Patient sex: M
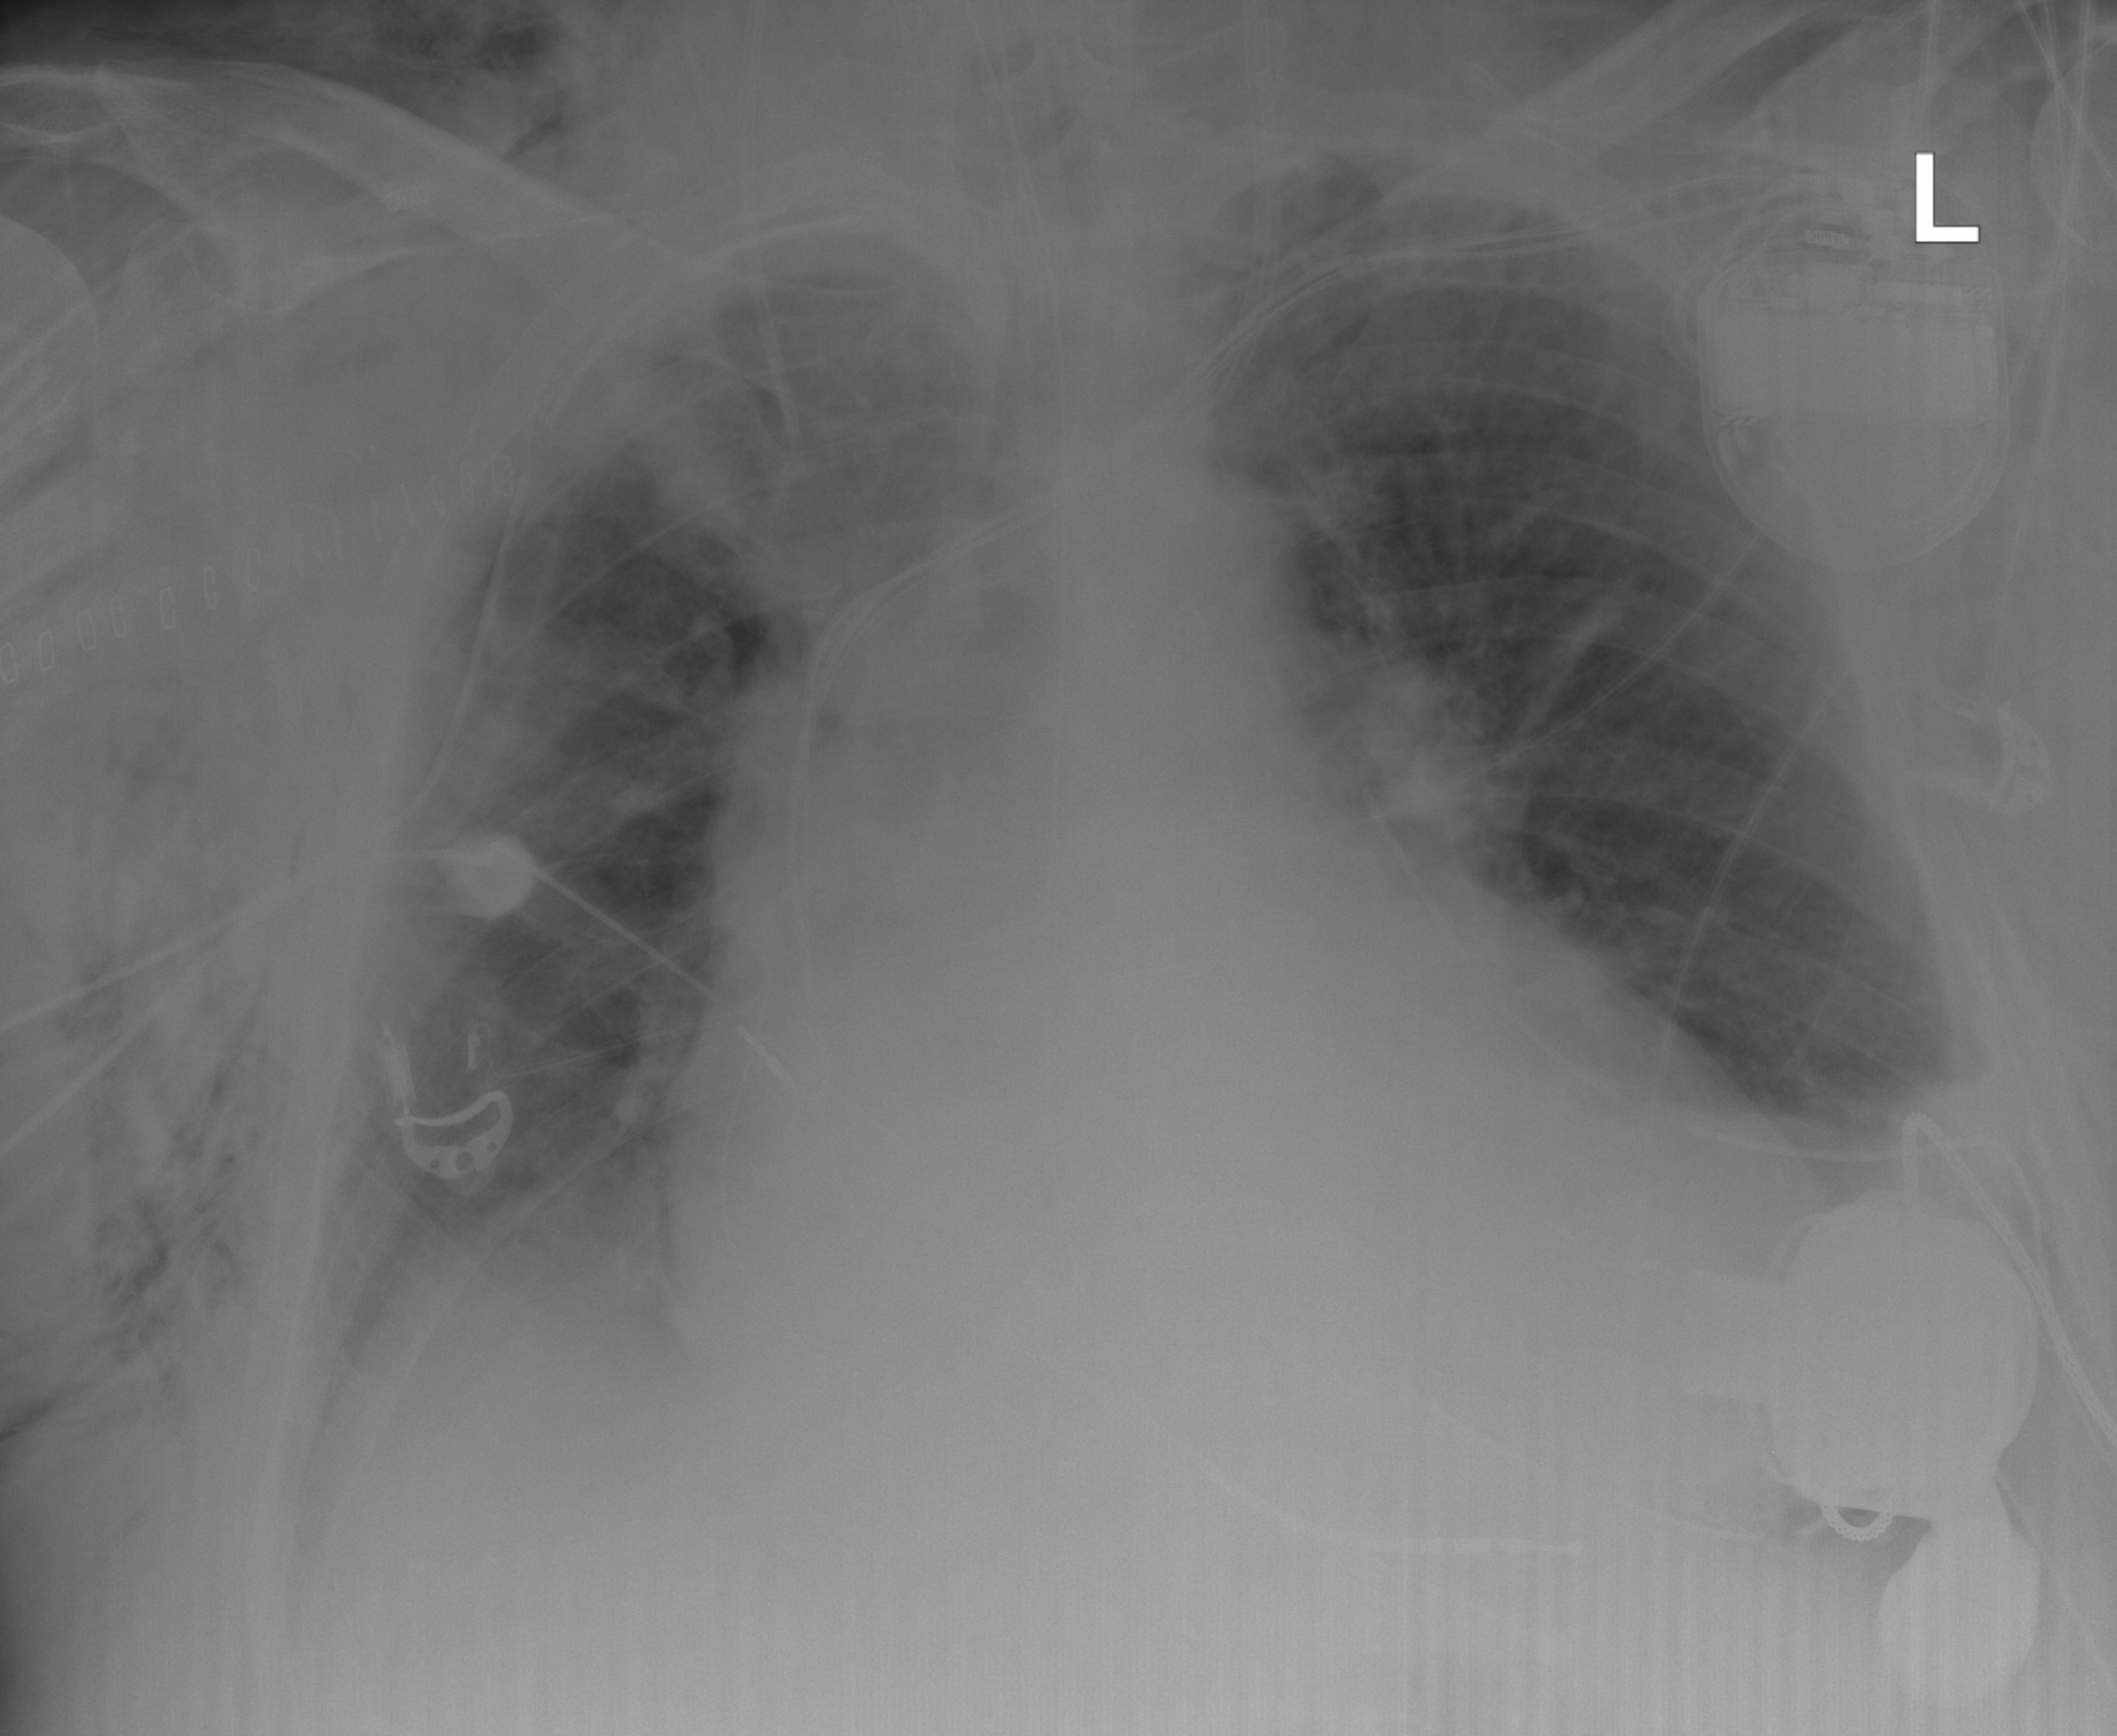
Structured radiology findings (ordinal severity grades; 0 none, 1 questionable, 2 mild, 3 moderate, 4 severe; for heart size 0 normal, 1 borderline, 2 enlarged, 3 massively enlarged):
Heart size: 2
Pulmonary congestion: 0
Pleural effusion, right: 0
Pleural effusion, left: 0
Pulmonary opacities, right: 1
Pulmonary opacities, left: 1
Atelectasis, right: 2
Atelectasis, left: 2